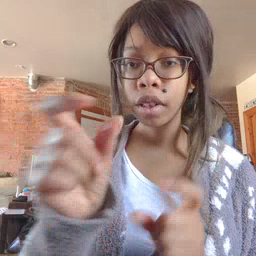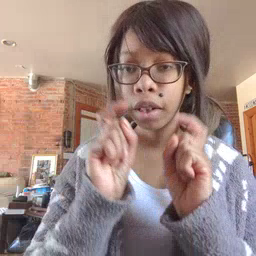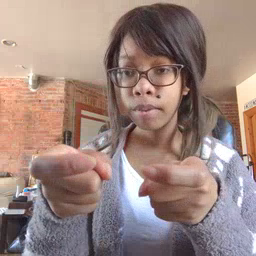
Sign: gift